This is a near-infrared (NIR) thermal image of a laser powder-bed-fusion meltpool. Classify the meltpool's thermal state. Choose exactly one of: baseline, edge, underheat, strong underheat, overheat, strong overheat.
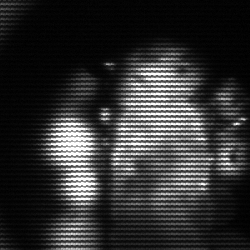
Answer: strong underheat